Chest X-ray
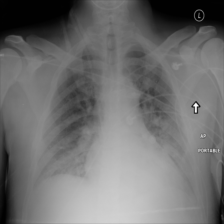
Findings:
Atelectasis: negative
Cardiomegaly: positive
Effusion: negative
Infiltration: negative
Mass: negative
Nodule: negative
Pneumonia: negative
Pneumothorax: negative
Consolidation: negative
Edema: negative
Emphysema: negative
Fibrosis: negative
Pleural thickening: negative
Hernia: negative